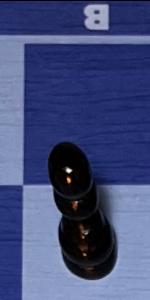
Label: Pawn_Black